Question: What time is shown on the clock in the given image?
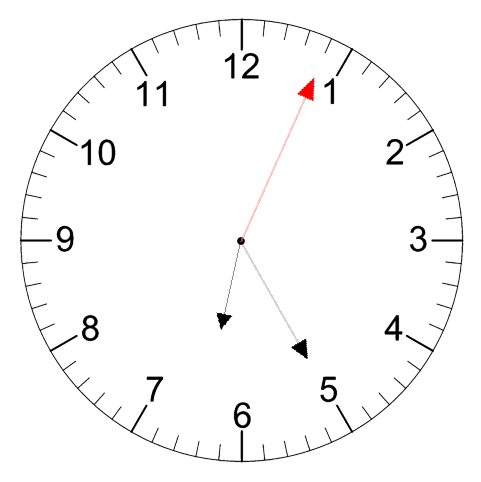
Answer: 06:25:04